Две маленькие бусинки могут скользить без трения по длинным параллельным горизонтальным стержням, расстояние между которыми $d$ (см. рис). Бусинки имеют массы $m$ и $M$ и электрические заряды $q$ и $Q$ соответственно. Сначала бусинка массой $M$ покоится, а другая, находясь далеко от первой, начинает приближаться к ней со скоростью $v_0$.
Опишите последующее движение бусинок.
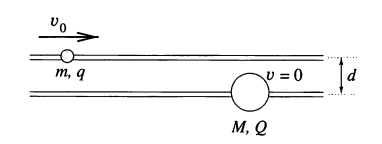
Ответ: 1. Если заряды бусинок разноименные и расстояние $d$ достаточно велико, то после временного ускорения тело массой $m$ начнет замедляться, пока его скорость не достигнет первоначального значения $v_0$, а тело массой $M$ будет иметь нулевую скорость, но сдвинется влево на некоторое расстояние. 2. Если заряды одноименные, то при достаточно большой скорости бусинки проходят мимо друг друга, причем их скорости возвращаются к первоначальным значениям. Если начальная кинетическая энергия слишком мала, то они «поворачивают обратно».
Темы:
T, Механика, Соударения, Потенциал, 200 задач